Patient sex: F
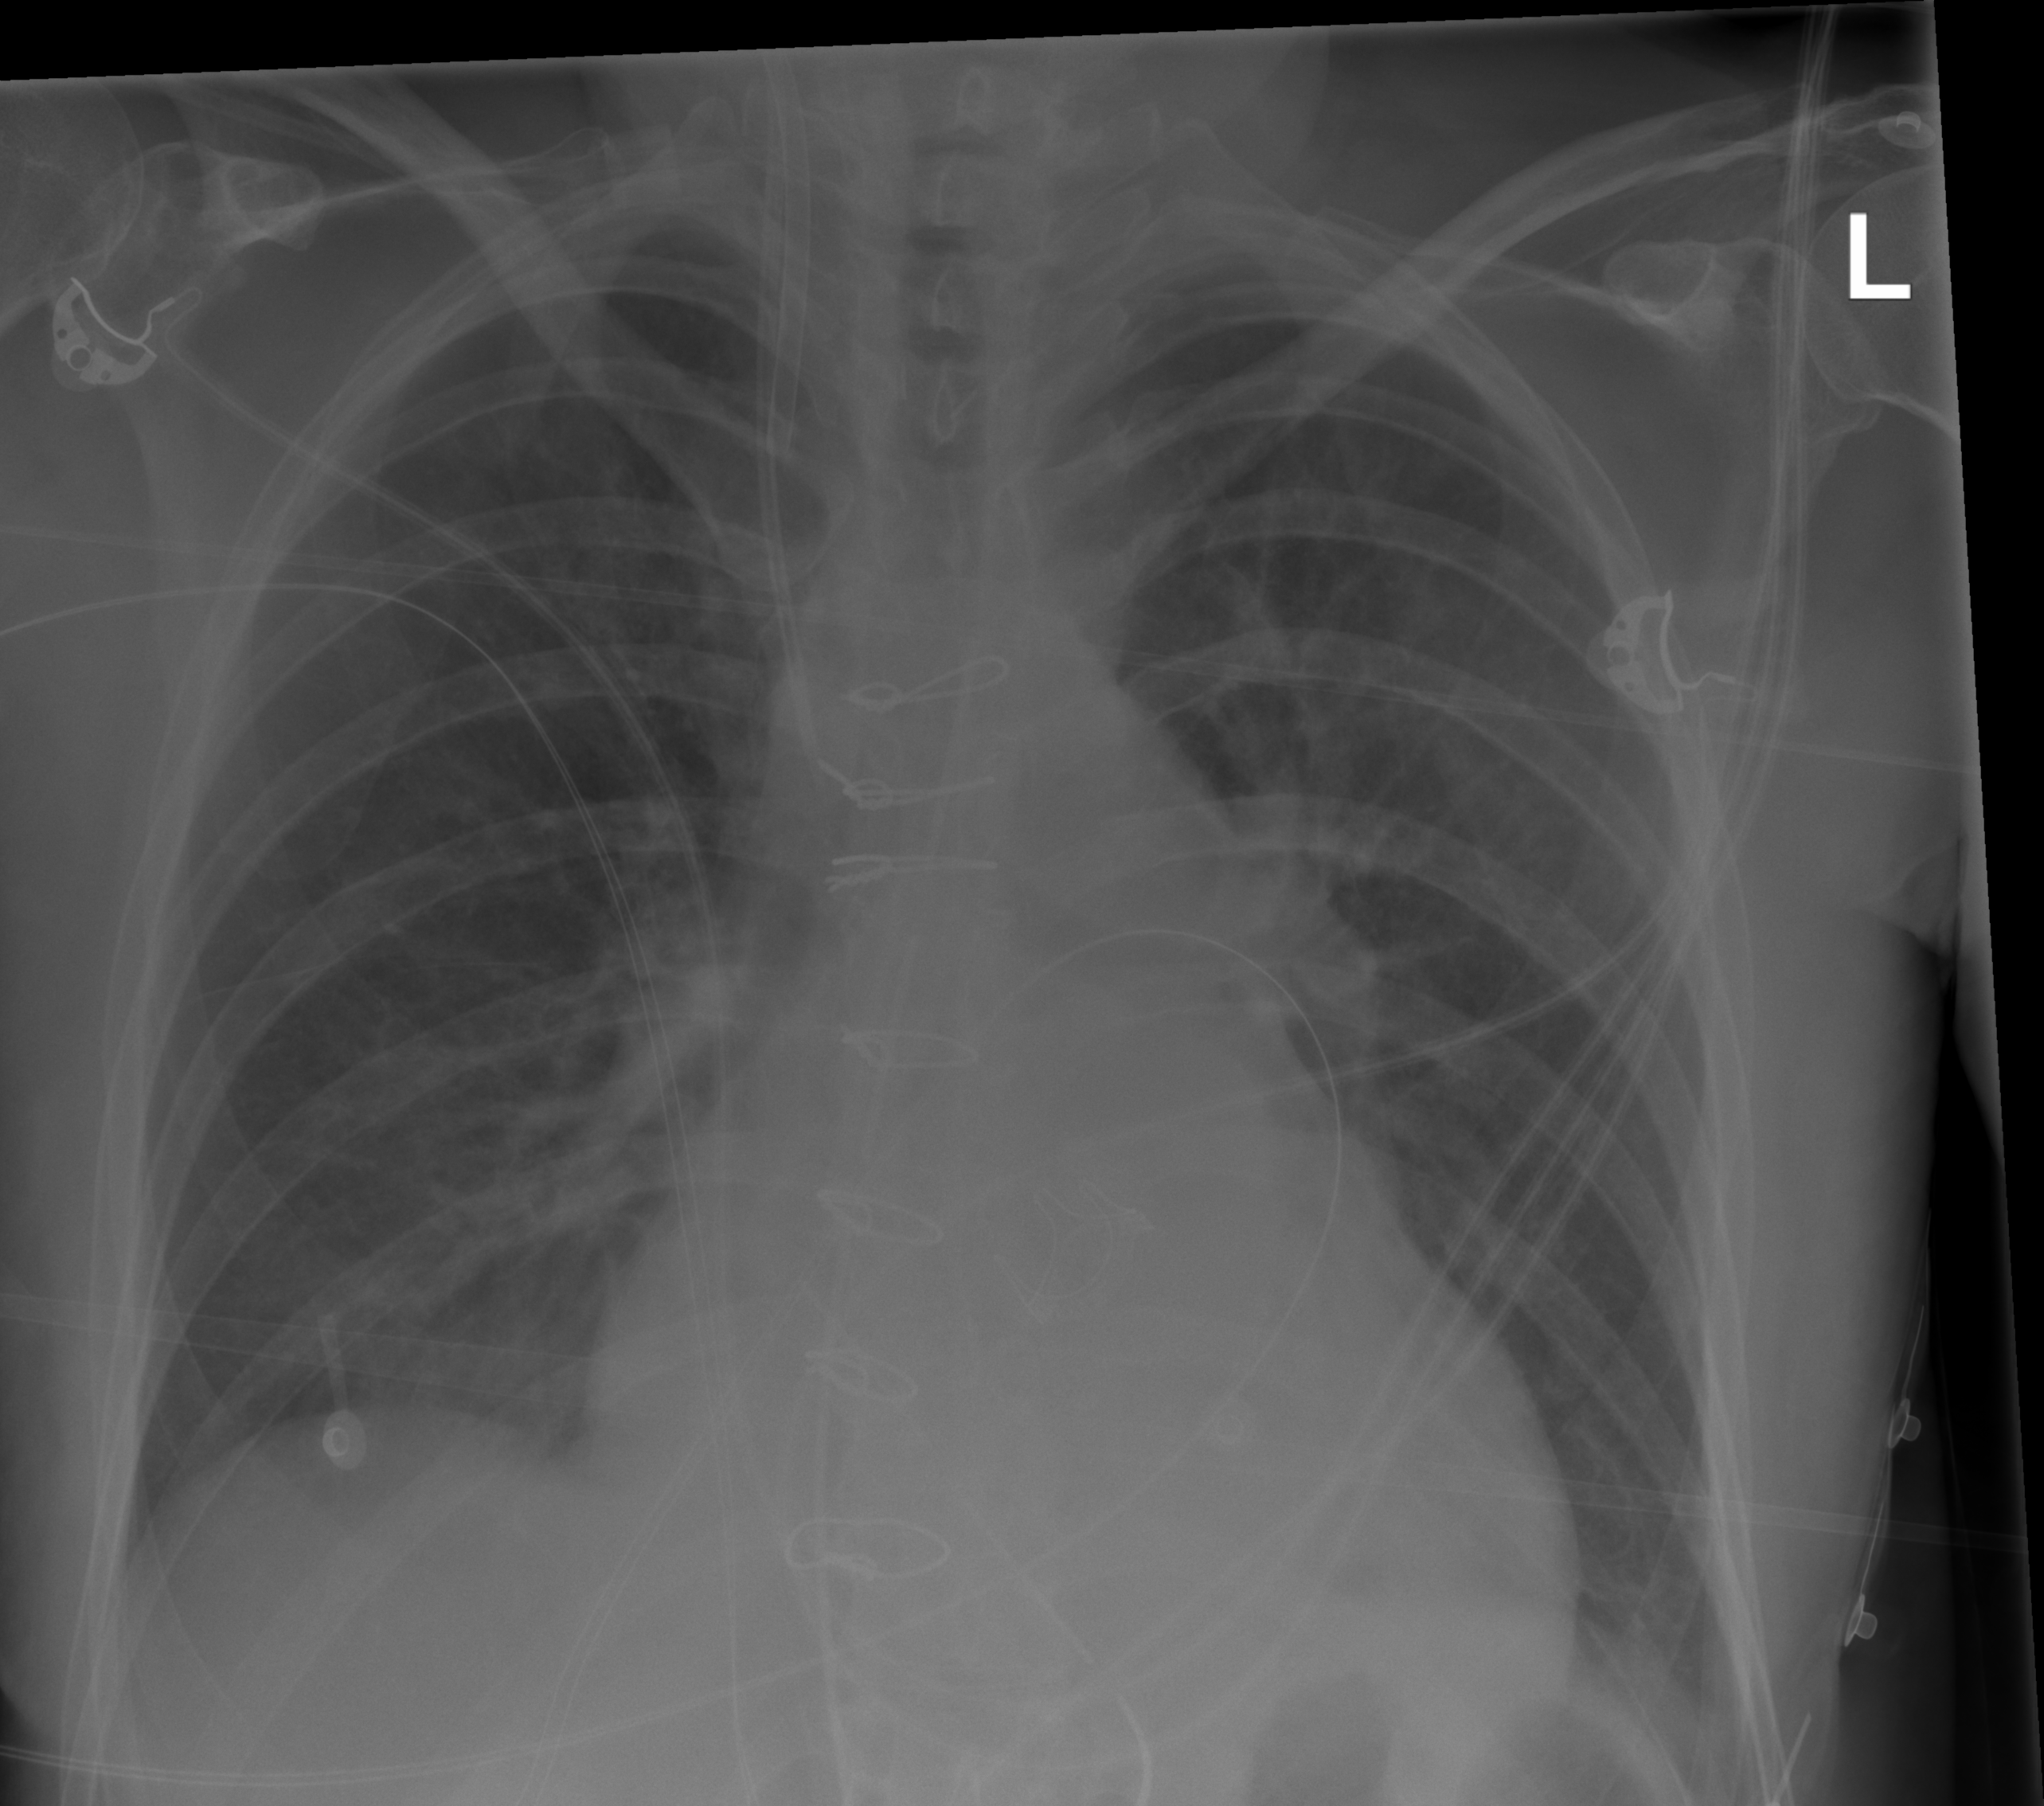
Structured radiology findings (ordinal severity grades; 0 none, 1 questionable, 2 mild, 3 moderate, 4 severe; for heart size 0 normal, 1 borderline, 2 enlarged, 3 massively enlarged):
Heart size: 2
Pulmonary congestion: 2
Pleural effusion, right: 0
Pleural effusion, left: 1
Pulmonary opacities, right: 0
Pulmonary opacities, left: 0
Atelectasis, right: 2
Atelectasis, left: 2